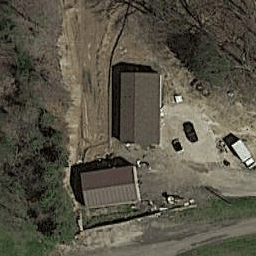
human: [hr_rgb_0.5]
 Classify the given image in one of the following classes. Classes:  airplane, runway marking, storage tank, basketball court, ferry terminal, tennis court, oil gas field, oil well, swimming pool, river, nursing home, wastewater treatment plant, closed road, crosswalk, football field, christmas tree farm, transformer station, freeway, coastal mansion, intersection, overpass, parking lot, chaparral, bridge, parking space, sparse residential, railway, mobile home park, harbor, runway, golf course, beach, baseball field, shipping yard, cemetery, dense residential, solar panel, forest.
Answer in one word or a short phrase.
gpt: sparse residential